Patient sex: F
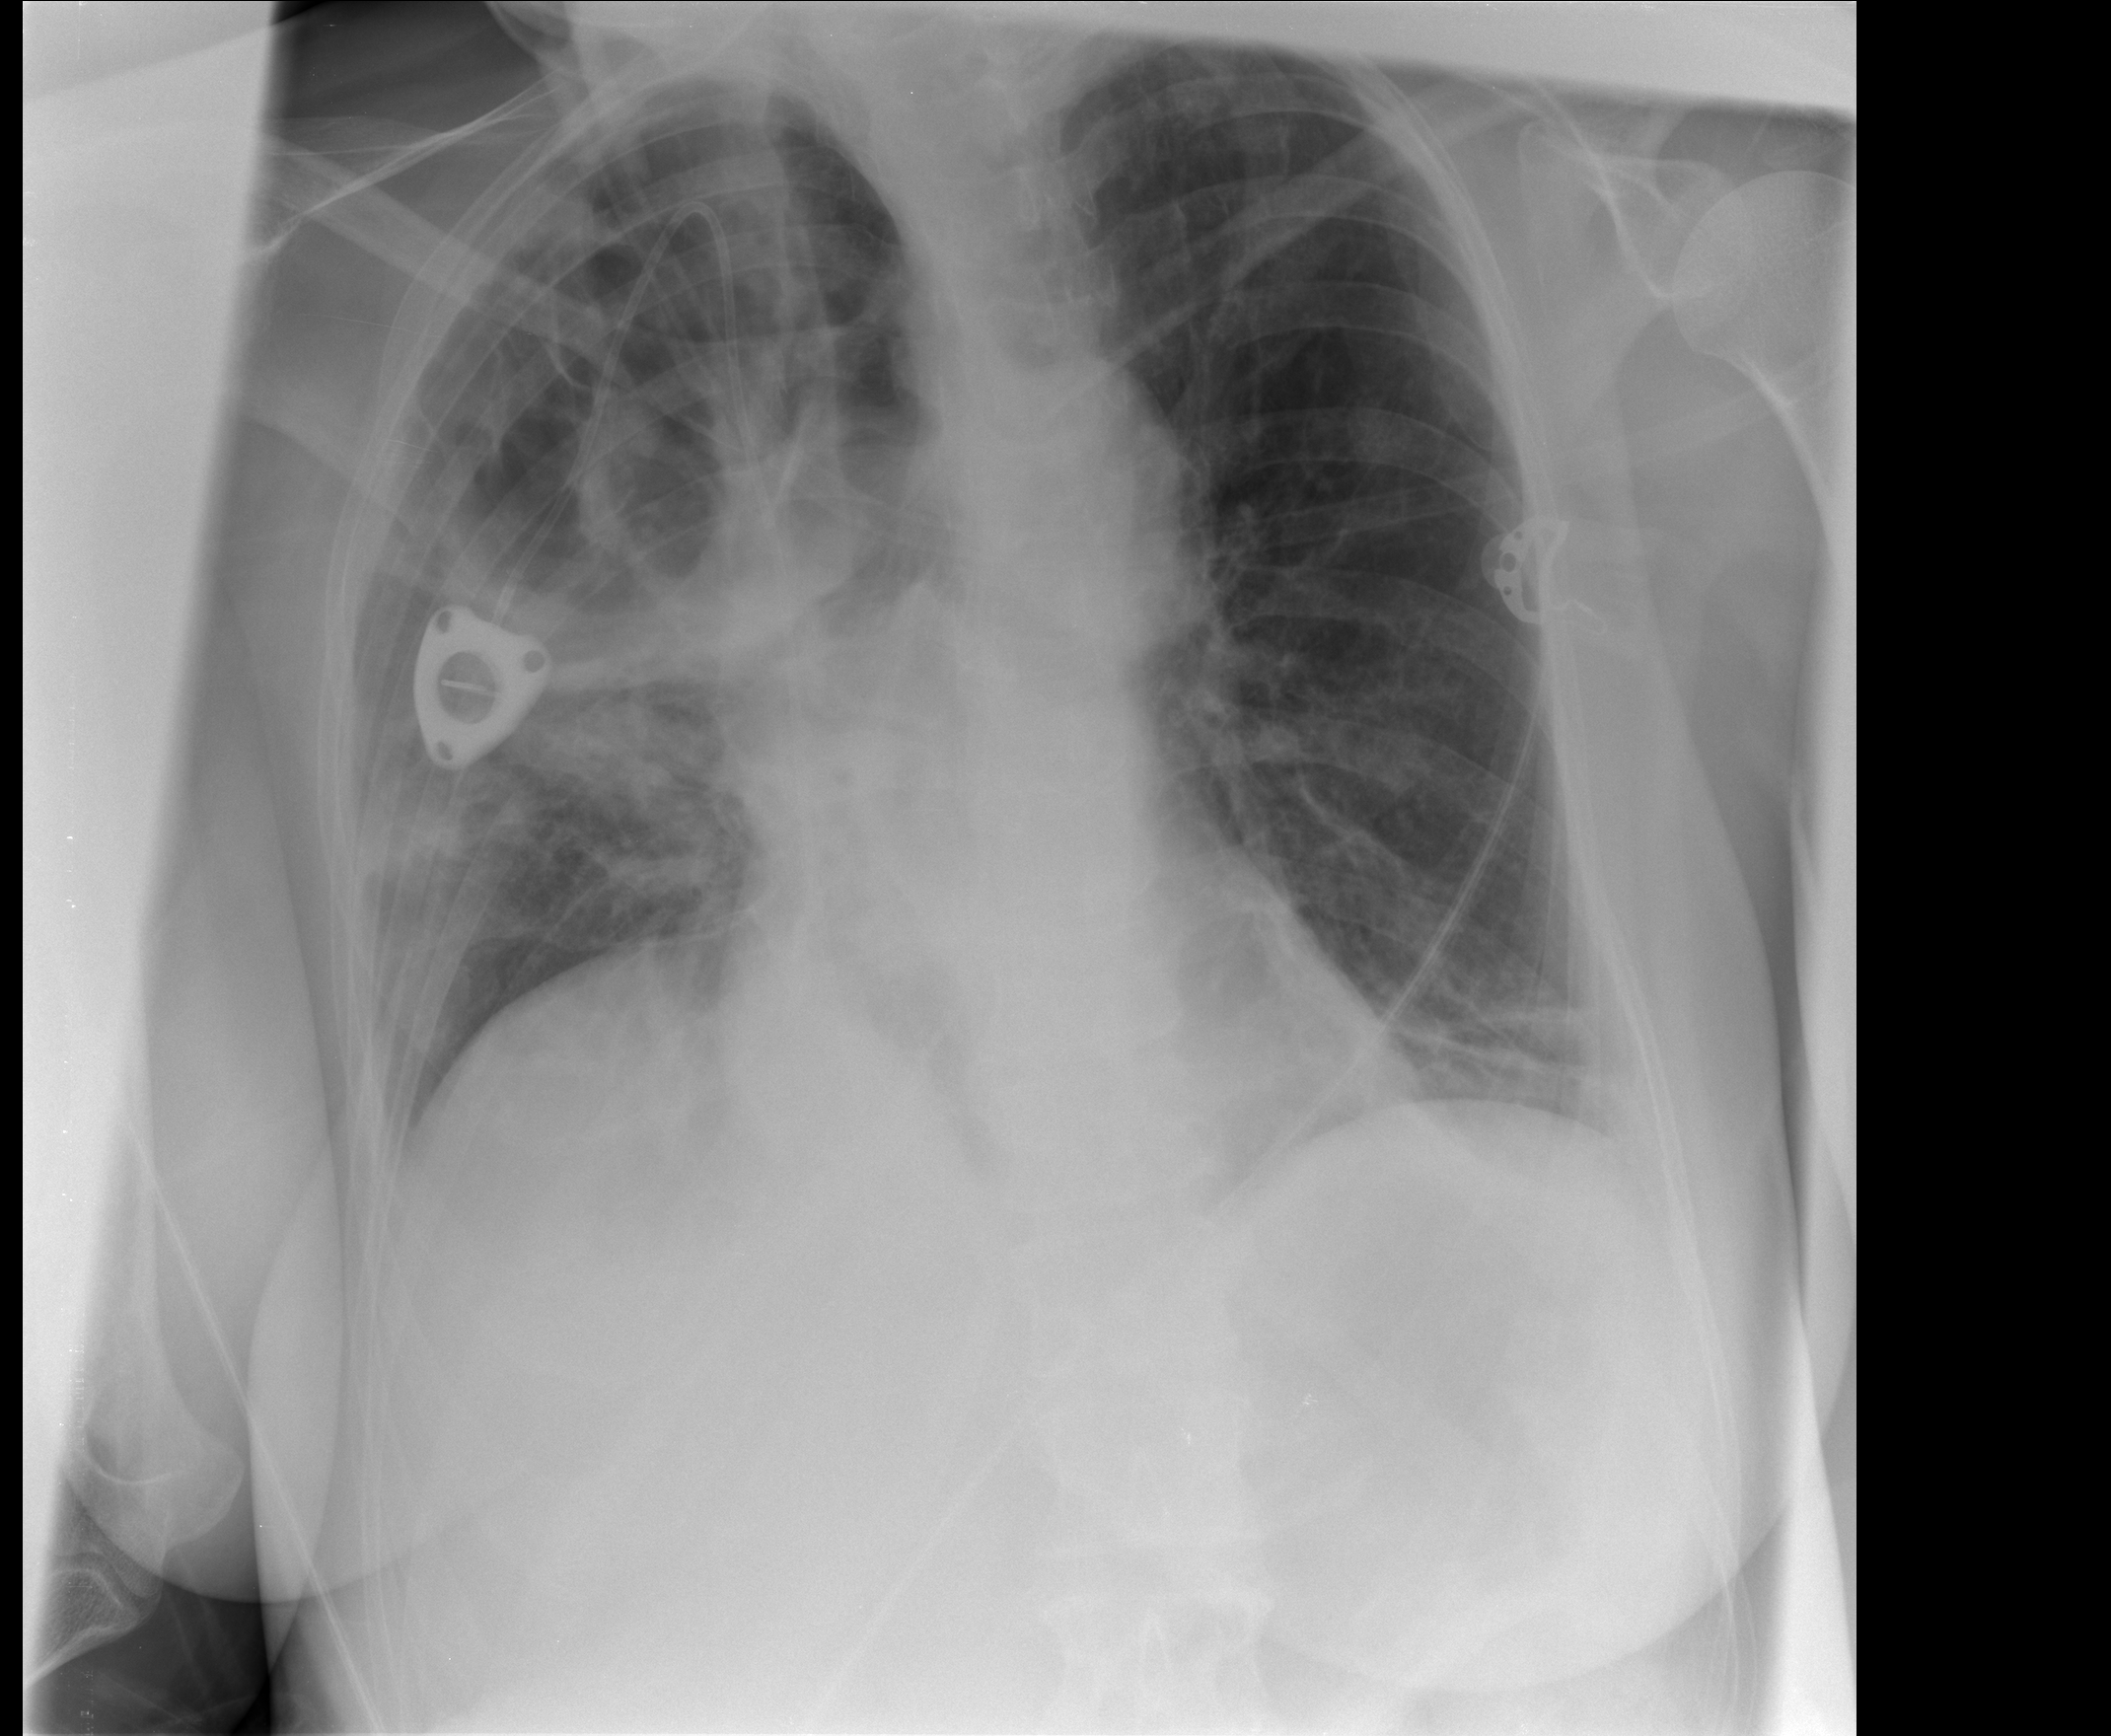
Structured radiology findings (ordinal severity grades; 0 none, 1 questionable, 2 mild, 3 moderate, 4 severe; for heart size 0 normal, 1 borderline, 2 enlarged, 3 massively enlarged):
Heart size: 0
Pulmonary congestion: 0
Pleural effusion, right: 2
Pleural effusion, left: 0
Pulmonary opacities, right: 3
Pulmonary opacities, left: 0
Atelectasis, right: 3
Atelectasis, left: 2